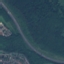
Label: Highway